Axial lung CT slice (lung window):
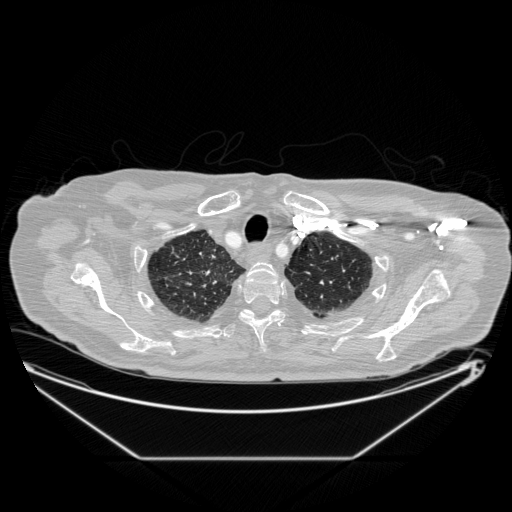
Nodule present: no